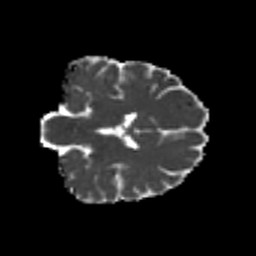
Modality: MD
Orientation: coronal
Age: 22
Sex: female
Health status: healthy
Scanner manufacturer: philips
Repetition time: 7.391 s
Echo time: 0.08599 s